一年级 · 计数
下图是由（）种图案组成的。

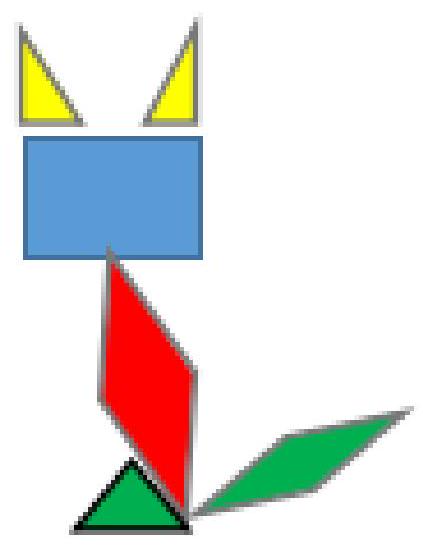
A、 2
B、 3
C、 4

答案: B
解析: 解B; 图形是由三角形、平行四边形和长方形组成的。